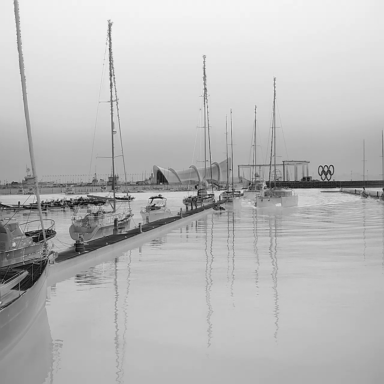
There are nine objects shown in the infrared image, including seven sailboats, and two canoes.